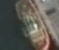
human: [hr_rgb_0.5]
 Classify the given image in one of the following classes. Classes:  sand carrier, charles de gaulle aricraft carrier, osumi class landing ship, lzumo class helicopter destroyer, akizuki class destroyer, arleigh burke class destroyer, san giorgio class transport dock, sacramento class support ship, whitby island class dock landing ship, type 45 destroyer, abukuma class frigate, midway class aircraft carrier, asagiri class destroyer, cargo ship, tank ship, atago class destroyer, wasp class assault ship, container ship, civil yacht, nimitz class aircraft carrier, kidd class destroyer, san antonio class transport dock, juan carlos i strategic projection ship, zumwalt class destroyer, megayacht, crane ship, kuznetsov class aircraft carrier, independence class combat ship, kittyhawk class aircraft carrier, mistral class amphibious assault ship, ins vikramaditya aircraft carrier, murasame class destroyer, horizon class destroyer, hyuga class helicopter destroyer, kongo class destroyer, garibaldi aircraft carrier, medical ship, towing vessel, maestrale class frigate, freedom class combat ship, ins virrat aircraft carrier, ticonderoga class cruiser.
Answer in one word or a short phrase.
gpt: Towing vessel